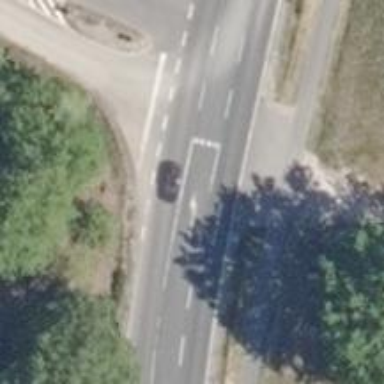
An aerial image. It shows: Secondary road with asphalt surface.